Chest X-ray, PA view. Patient: 46 years old, sex F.
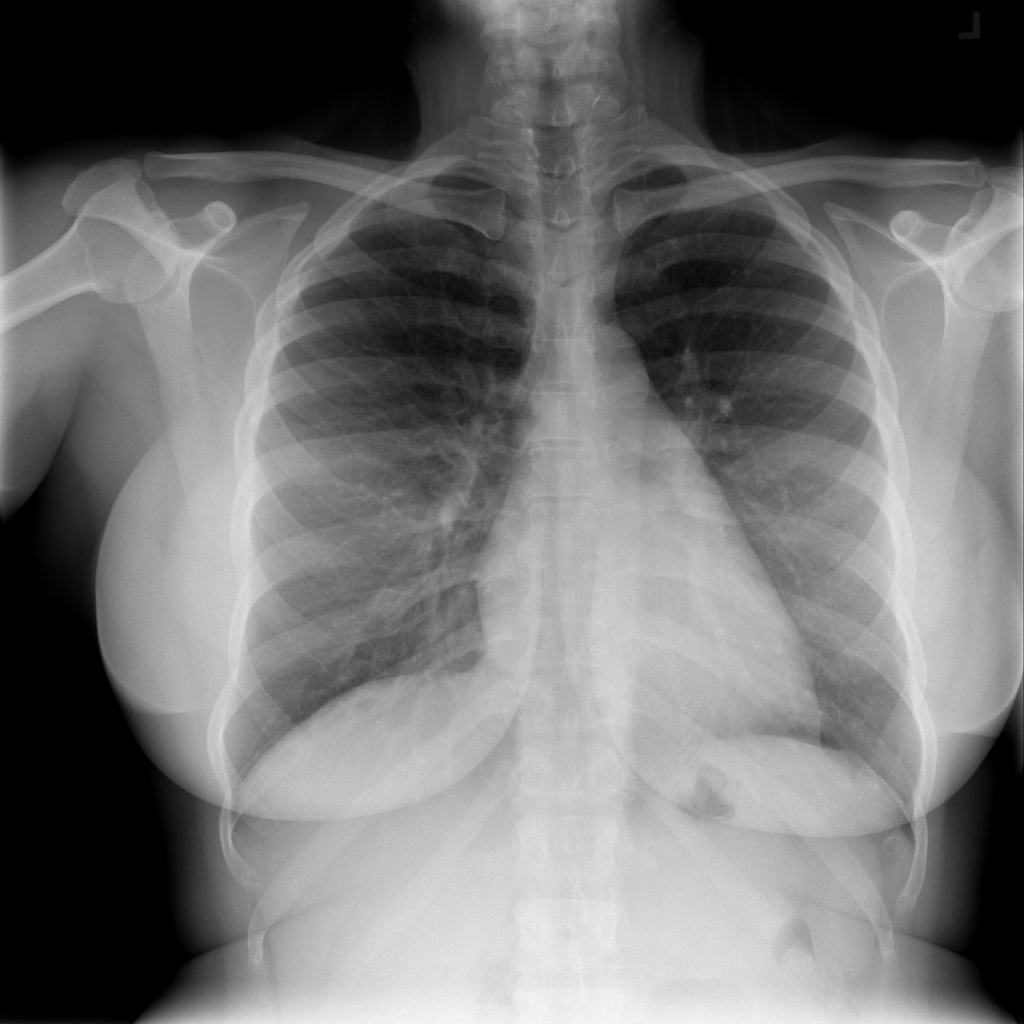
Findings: No Finding